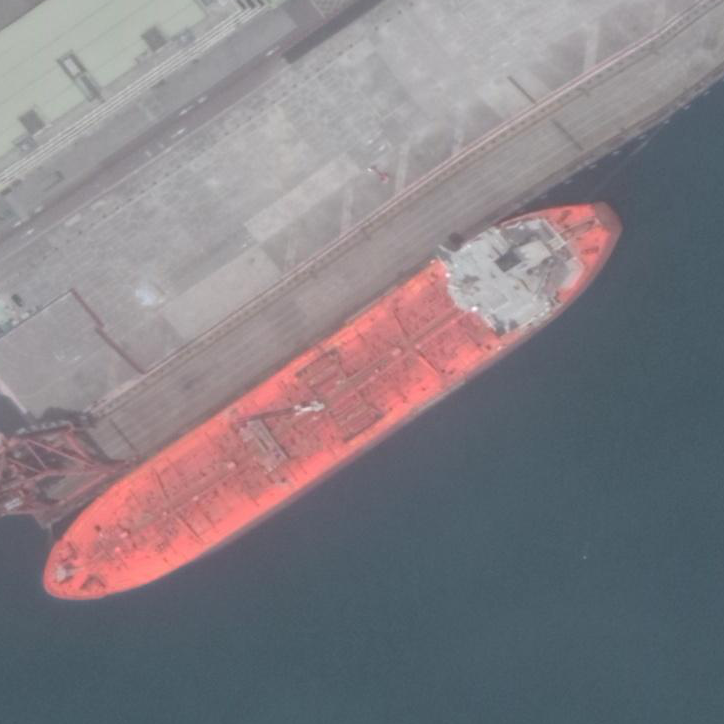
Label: Tank_ship